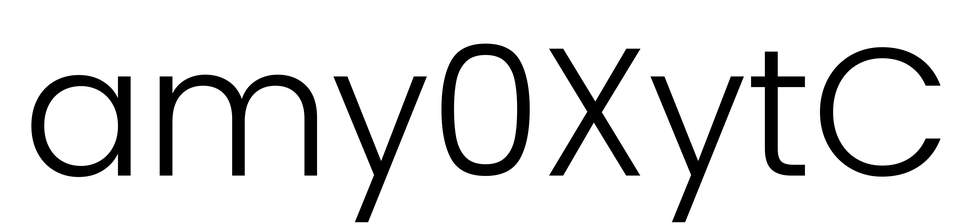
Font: Poppins-Light